Question: I am facing issue with shadow color, setShadowLayer method is ignoring shadowColor (Here i specified Color.RED in my code) instead of setShadowLayer is taking paint color (Here Color.argb(255, 50, 153, 187)). Below is my paint settings and find attached image for reference, thanks
'''
paint.setAntiAlias(true);
paint.setColor(Color.argb(255, 50, 153, 187));
paint.setStyle(Paint.Style.STROKE);
paint.setStrokeJoin(Paint.Join.ROUND);
paint.setStrokeWidth(STROKE_WIDTH);
paint.setStrokeCap(Paint.Cap.ROUND);
paint.setShadowLayer(7.0f, 20.0f, 2.0f, Color.RED);
'''
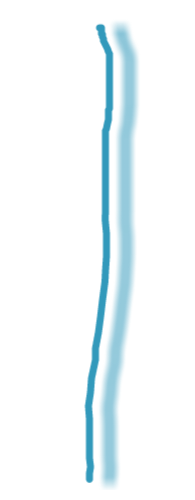
Answer: the shadowLayer works only it the hardware acceleration is disabled. Add
'''
if (Build.VERSION.SDK_INT >= Build.VERSION_CODES.HONEYCOMB) {
setLayerType(LAYER_TYPE_SOFTWARE, paint);
}
'''
and it should work